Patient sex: M
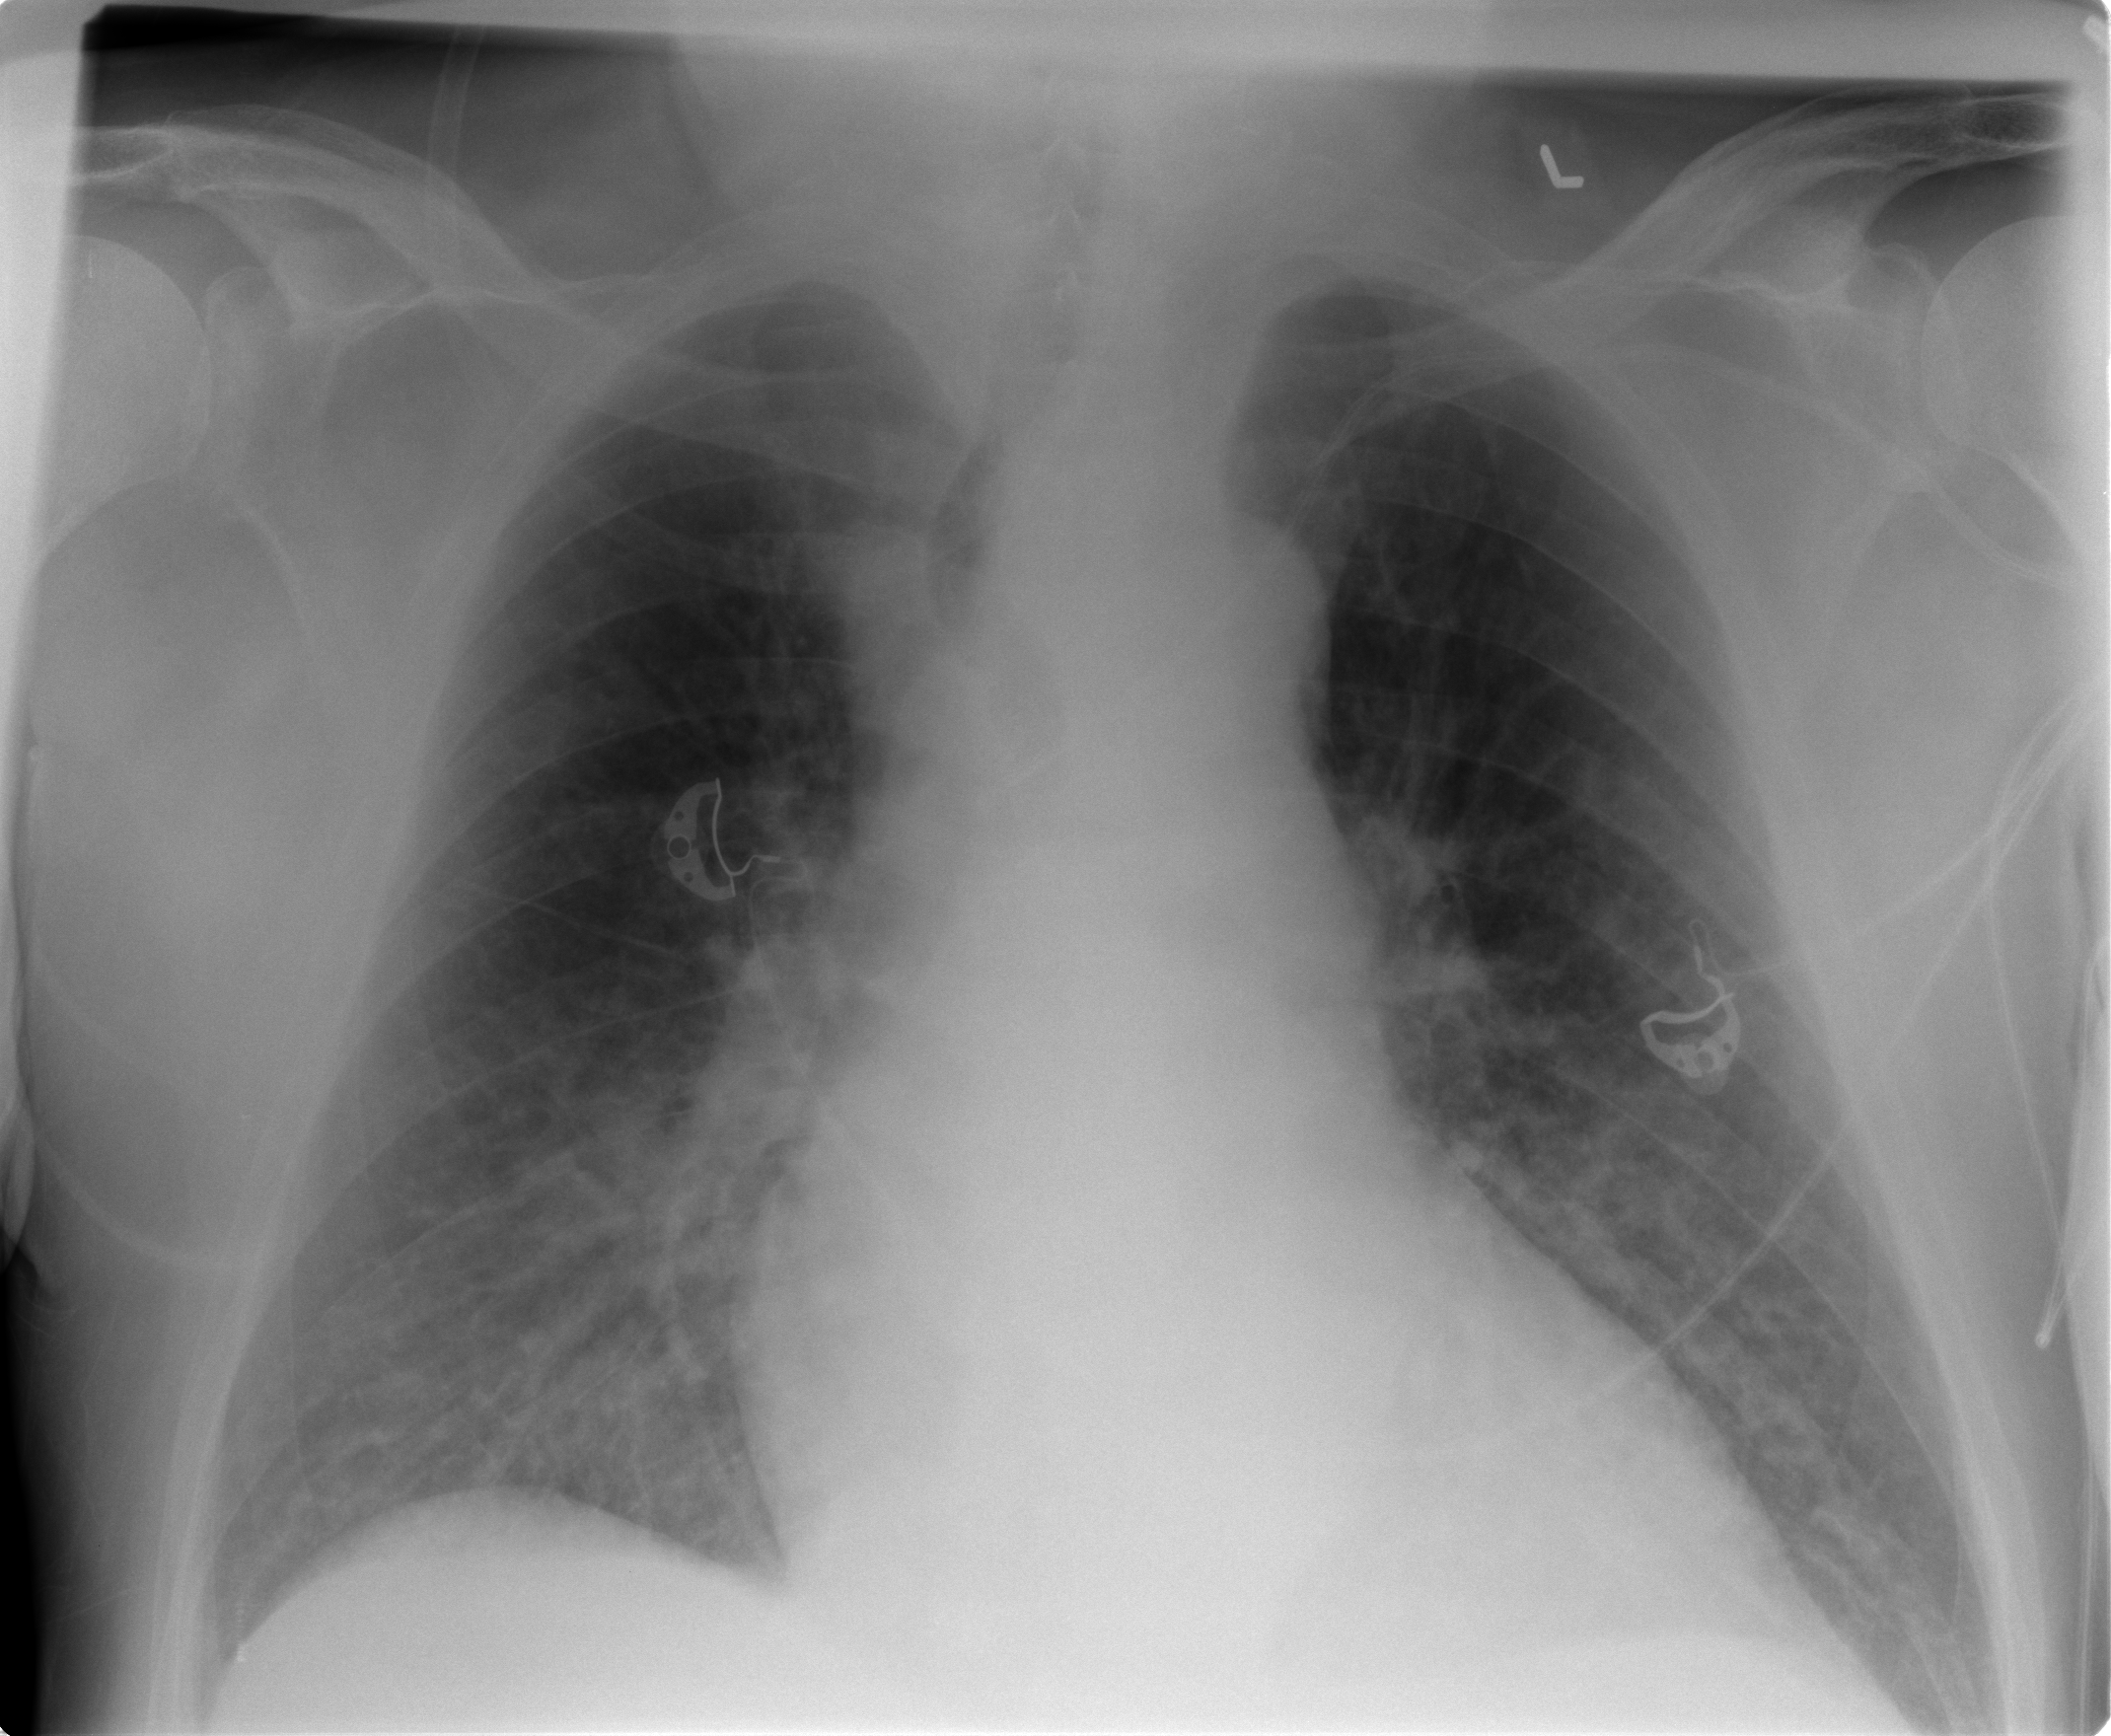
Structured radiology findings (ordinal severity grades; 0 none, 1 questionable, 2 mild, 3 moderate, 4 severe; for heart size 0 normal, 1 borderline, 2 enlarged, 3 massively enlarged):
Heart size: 2
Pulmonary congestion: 2
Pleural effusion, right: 0
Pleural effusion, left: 0
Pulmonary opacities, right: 1
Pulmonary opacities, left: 1
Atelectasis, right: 2
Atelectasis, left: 1